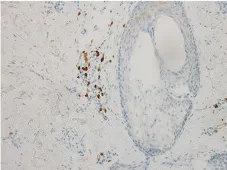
1 year after ruxolitinib treatment began CD8. X200) showed that infiltrative CD8-positive T cells disappeared after treatment.
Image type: pathology (immunostaining)